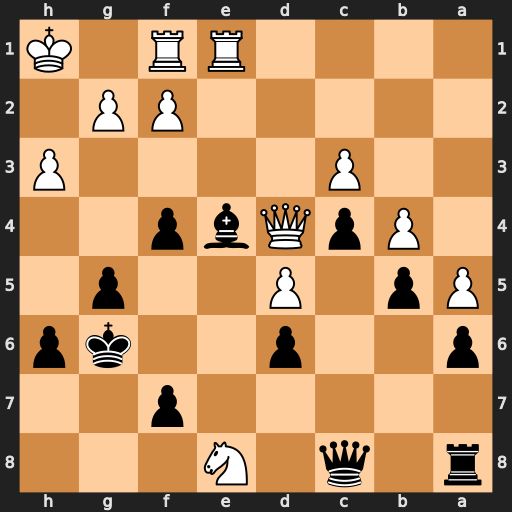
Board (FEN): r1q1N3/5p2/p2p2kp/Pp1P2p1/1PpQbp2/2P4P/5PP1/4RR1K
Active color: b
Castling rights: -
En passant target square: -
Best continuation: Qxh3+ Kg1 Qxg2#